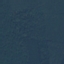
Land use / land cover class: Forest